Question: I am working on a system. I have the stored in the following table:

I want to get the earliest and the latest for each including their and .
I am able to get the using and . However, I am not able to figure out how to get with them.
Would you please help me in it.
Thank you.
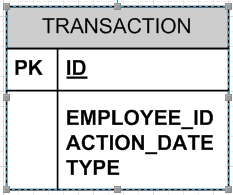
Answer: That's what the FIRST and LAST aggregate functions are designed for.
Here is a link to the documentation:
FIRST: <URL>
LAST: <URL>
And here is an example:
'''
SQL> create table my_transactions (id,employee_id,action_date,type)
2 as
3 select 1, 1, sysdate, 'A' from dual union all
4 select 2, 1, sysdate-1, 'B' from dual union all
5 select 3, 1, sysdate-2, 'C' from dual union all
6 select 4, 1, sysdate-3, 'D' from dual union all
7 select 5, 2, sysdate-11, 'E' from dual union all
8 select 6, 2, sysdate-12, 'F' from dual union all
9 select 7, 2, sysdate-13, 'G' from dual
10 /
Table created.
SQL> select *
2 from my_transactions
3 order by id
4 /
ID EMPLOYEE_ID ACTION_DATE T
---------- ----------- ------------------- -
1 1 04-07-2011 10:15:07 A
2 1 03-07-2011 10:15:07 B
3 1 02-07-2011 10:15:07 C
4 1 01-07-2011 10:15:07 D
5 2 23-06-2011 10:15:07 E
6 2 22-06-2011 10:15:07 F
7 2 21-06-2011 10:15:07 G
7 rows selected.
SQL> select employee_id
2 , min(action_date) min_date
3 , max(type) keep (dense_rank first order by action_date) min_date_type
4 , max(action_date) max_date
5 , max(type) keep (dense_rank last order by action_date) max_date_type
6 from my_transactions
7 group by employee_id
8 /
EMPLOYEE_ID MIN_DATE M MAX_DATE M
----------- ------------------- - ------------------- -
1 01-07-2011 10:15:07 D 04-07-2011 10:15:07 A
2 21-06-2011 10:15:07 G 23-06-2011 10:15:07 E
2 rows selected.
'''
Regards,
Rob.